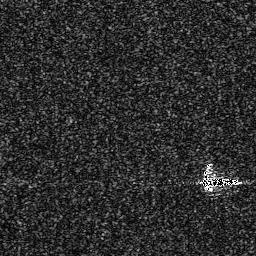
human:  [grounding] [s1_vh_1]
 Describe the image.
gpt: In the satellite image, there is  <ref>1 small ship </ref> <box>[[78, 67, 91, 73, 0]]</box> located at bottom right.